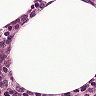
Metastatic tissue present: no